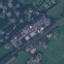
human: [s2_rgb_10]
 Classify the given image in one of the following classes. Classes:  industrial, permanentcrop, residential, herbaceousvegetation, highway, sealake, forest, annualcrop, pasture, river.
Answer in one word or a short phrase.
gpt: Highway